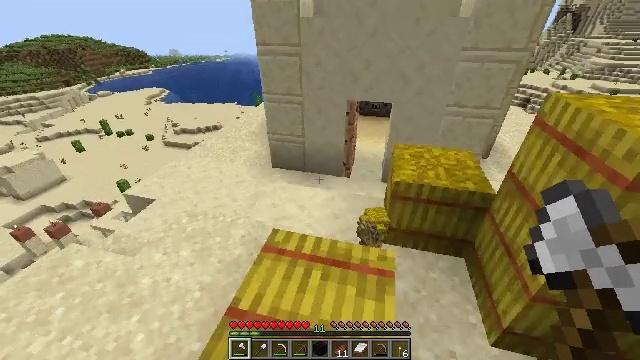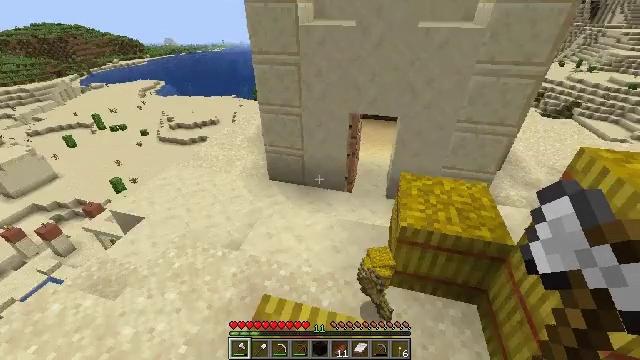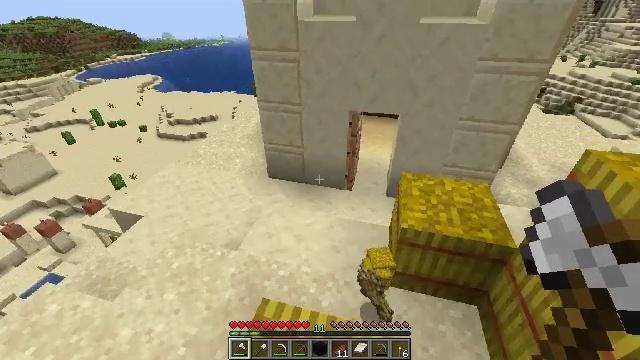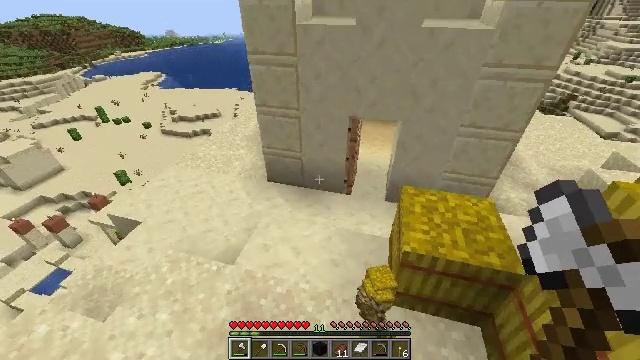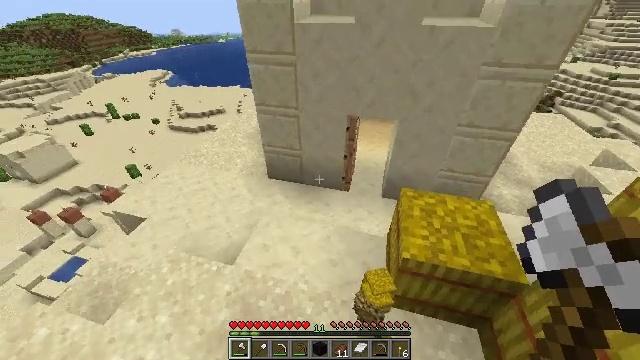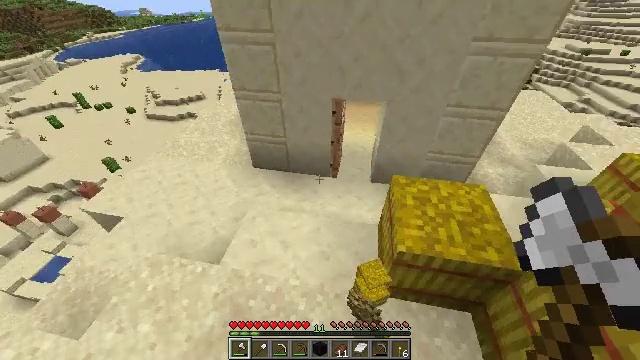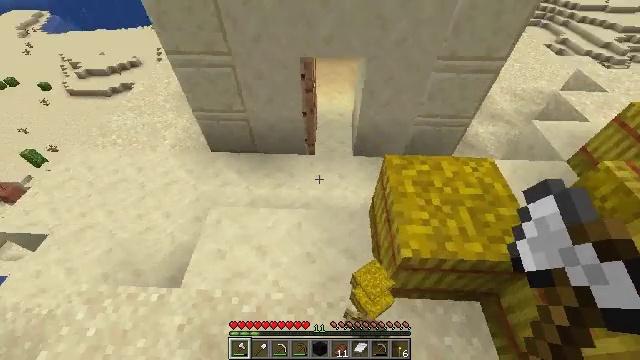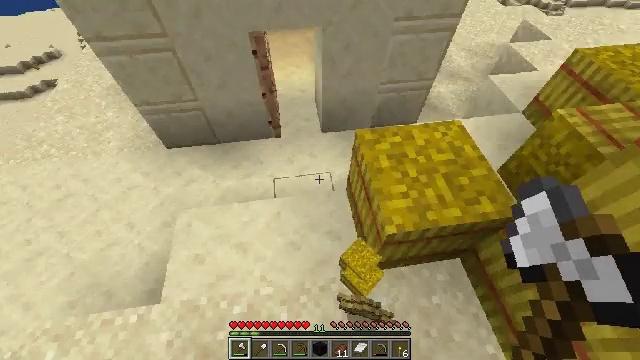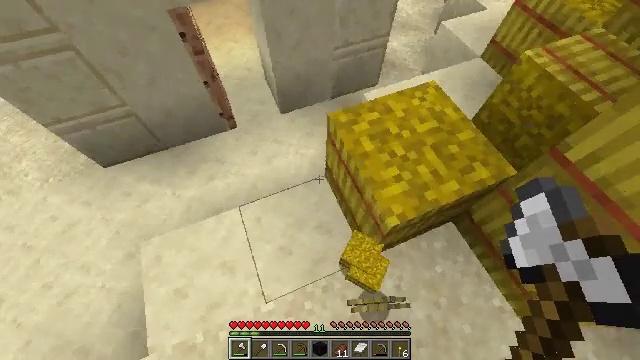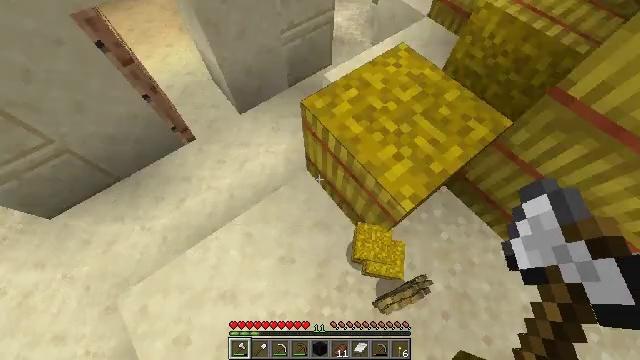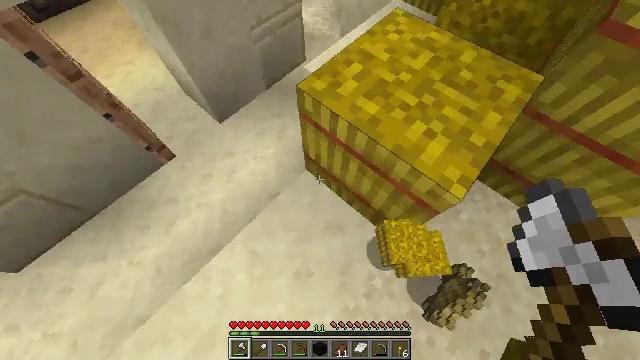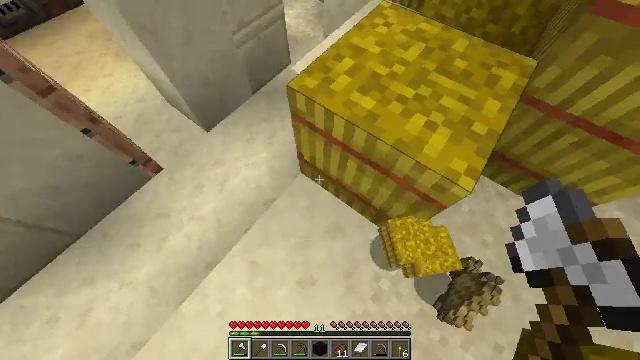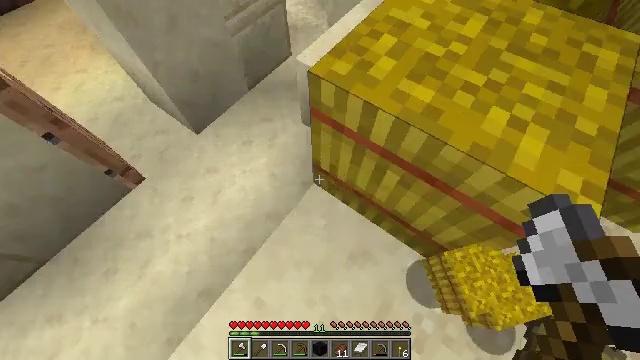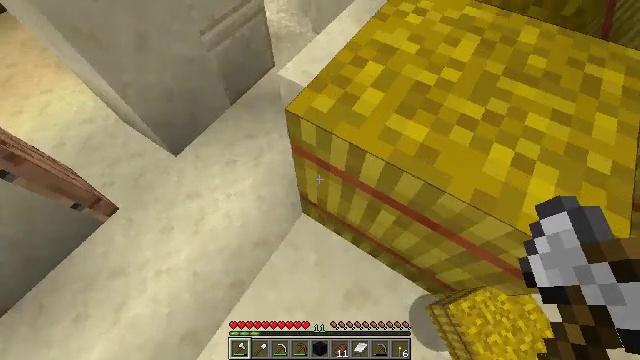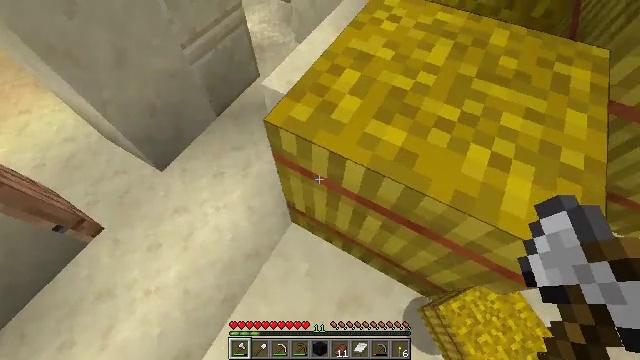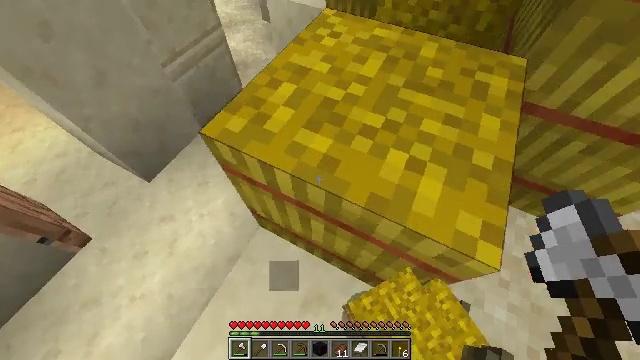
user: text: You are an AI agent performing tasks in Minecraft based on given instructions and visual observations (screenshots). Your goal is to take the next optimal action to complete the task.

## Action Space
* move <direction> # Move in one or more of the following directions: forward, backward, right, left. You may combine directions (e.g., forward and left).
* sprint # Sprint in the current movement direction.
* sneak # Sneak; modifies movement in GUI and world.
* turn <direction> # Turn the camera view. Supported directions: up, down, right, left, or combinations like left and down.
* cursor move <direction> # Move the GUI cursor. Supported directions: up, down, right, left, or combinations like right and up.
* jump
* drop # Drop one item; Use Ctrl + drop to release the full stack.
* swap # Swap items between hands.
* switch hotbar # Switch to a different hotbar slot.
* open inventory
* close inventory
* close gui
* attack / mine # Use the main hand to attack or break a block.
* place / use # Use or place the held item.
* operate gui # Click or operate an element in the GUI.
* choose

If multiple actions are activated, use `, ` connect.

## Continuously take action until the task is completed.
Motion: motion action
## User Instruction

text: Remove melon seeds from the inventory.
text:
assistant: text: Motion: move forward, turn down, jump
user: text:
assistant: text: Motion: move forward
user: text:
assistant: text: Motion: move forward, turn down
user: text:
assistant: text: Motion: move forward, turn down
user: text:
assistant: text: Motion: move forward, turn right and down
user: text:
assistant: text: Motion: move forward, turn right and down
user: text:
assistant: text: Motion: move forward, turn right and down
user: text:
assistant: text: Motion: move forward and move left, turn right and down
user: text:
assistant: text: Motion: move forward and move left, turn right and down
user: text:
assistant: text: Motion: move forward, turn right
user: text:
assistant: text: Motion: move forward, turn right
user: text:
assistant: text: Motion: move right, turn right
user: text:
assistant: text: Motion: move right, turn right and up
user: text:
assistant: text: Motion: move right, turn right and up
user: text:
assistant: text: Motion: move right, turn right and up
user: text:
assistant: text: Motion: move right
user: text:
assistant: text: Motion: move right
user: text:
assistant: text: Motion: no_op
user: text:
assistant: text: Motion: turn left and up
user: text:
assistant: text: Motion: turn left
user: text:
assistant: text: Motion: close inventory
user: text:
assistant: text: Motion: close inventory
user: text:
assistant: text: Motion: close inventory
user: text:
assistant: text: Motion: open gui
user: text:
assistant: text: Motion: no_op
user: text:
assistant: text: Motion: no_op
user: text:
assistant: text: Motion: no_op
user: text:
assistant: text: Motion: no_op
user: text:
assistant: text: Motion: cursor move right
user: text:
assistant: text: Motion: cursor move right